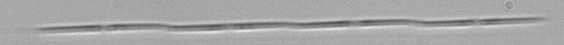
Label: Pseudo-nitzschia